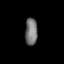
Tissue: prostate
Cell type: T cells
Senescence score: 0.2676
Nuclear area (px): 327
Mean DAPI intensity: 118.474